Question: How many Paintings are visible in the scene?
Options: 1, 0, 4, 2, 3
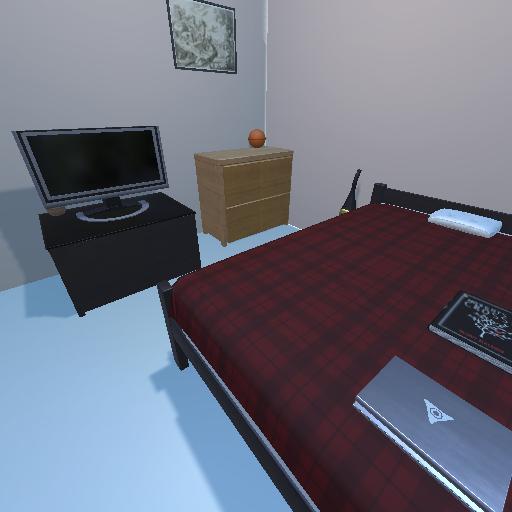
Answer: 1